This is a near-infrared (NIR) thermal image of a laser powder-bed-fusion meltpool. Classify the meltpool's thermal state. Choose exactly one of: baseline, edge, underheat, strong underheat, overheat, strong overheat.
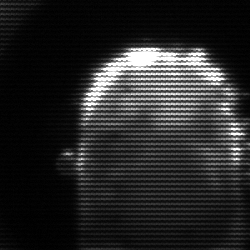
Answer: baseline